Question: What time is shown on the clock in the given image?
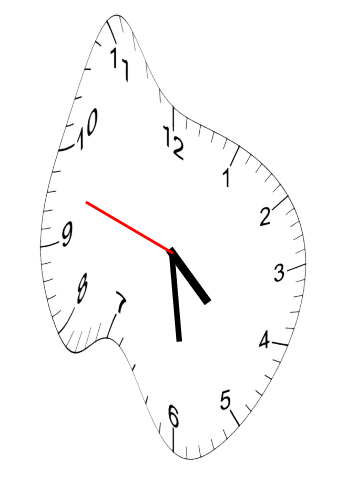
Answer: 04:28:48